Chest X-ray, AP view. Patient: 50 years old, sex M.
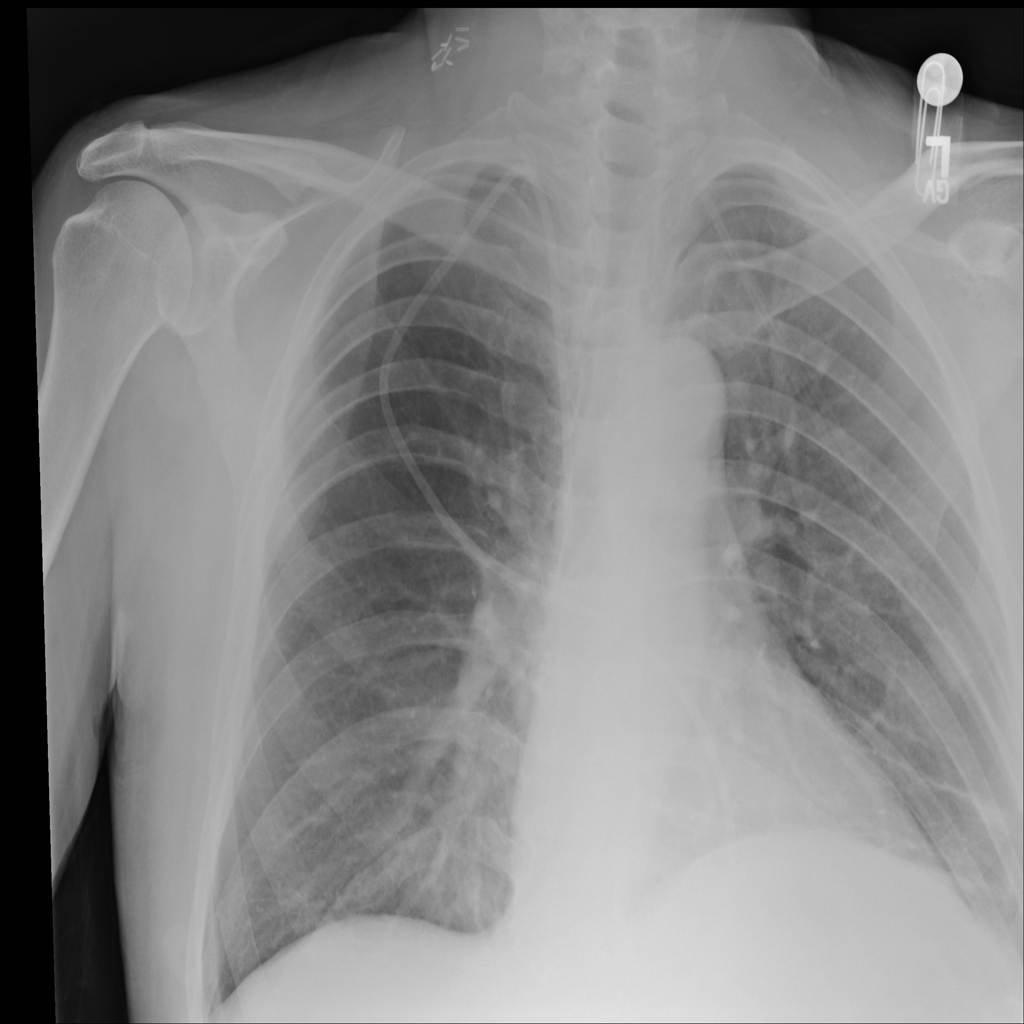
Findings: Atelectasis, Pneumothorax